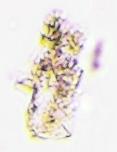
Label: Detritus